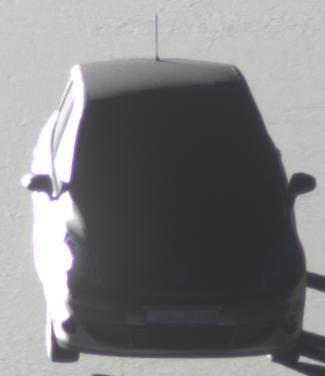
Make: Renault
Model: Scénic 1.6 16V 110
Detailed model: Scénic (III)
Model produced from: 2009/06
Model produced until: 2010/08
Doors: 5
Color: gray
Road condition: dry road
Daytime: sunrise or sunset
Contrast: high contrast